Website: home-depot
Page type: payment
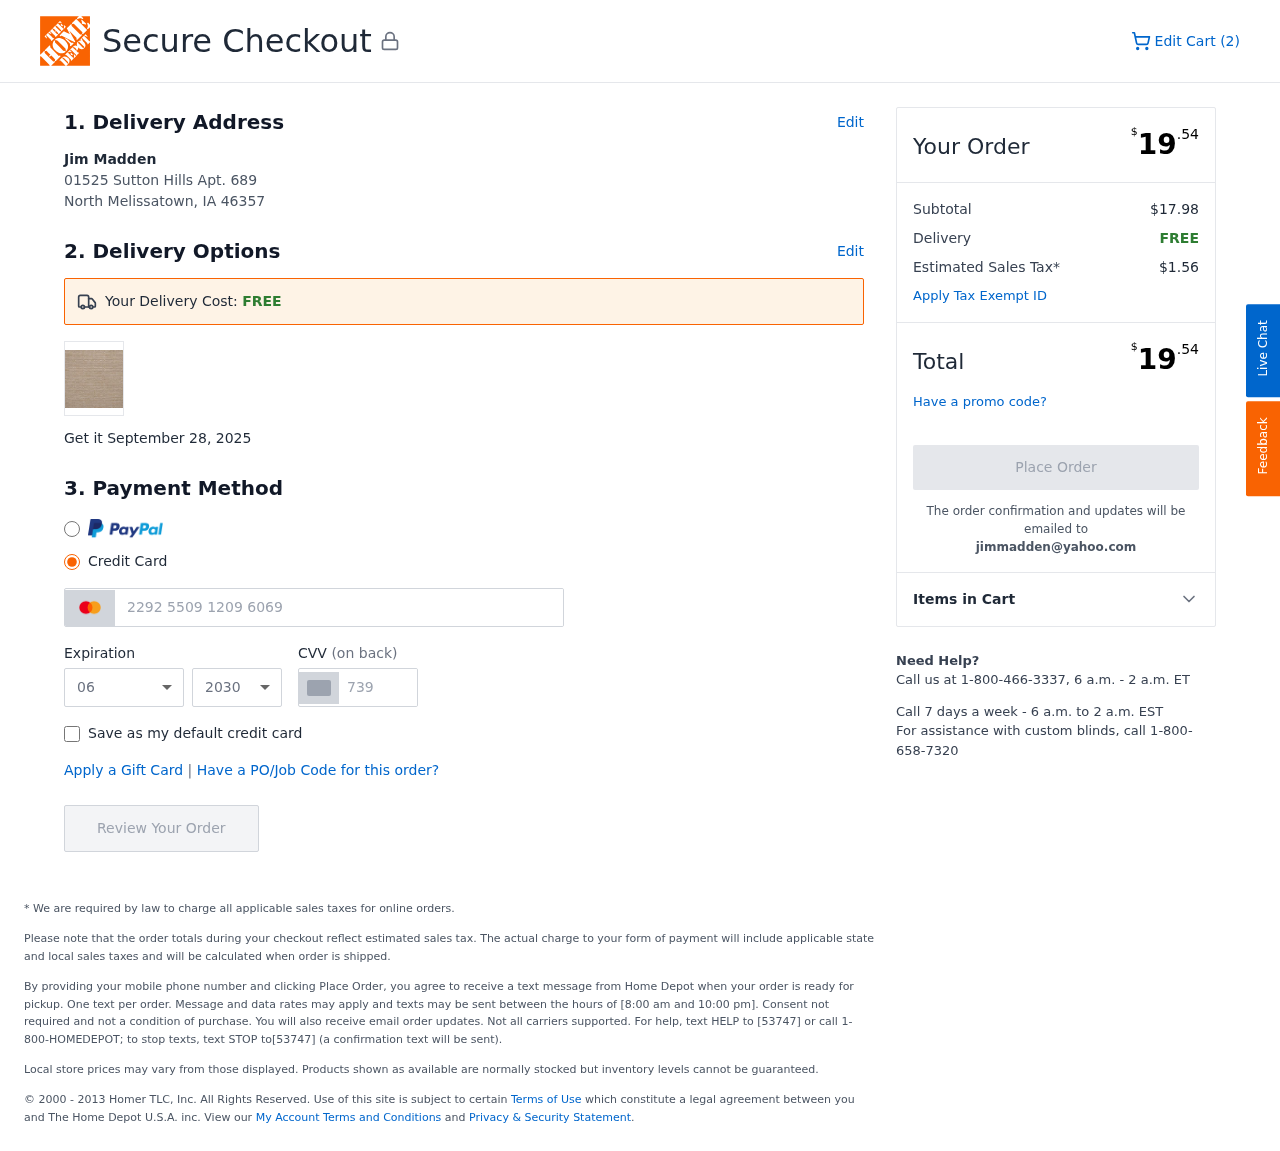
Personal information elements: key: PII_CARD_CVV
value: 739
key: PII_CARD_EXPIRY_MONTH
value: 06
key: PII_CARD_EXPIRY_YEAR
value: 30
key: PII_CARD_NUMBER
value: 2292 5509 1209 6069
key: PII_CITY_STATE_ZIP
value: North Melissatown, IA 46357
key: PII_EMAIL
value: jimmadden@yahoo.com
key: PII_FULLNAME
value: Jim Madden
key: PII_STREET
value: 01525 Sutton Hills Apt. 689
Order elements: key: ORDER_NUM_ITEMS
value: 2
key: ORDER_DELIVERY_DATE
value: September 28, 2025
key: ORDER_TOTAL
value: $19.54
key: ORDER_SUBTOTAL
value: $17.98
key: ORDER_SHIPPING_COST
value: FREE
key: ORDER_TAX
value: $1.56